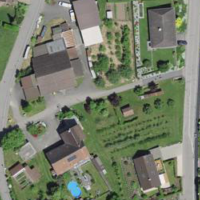
EUNIS habitat code: 55
Species observed at this site:
Milvus milvus
Buteo buteo
Pica pica
Parus major